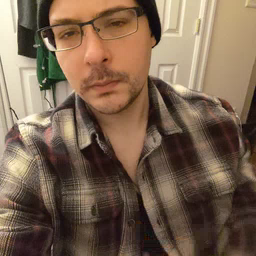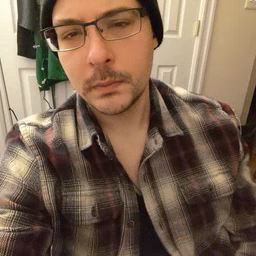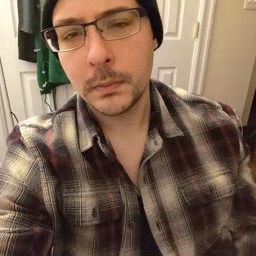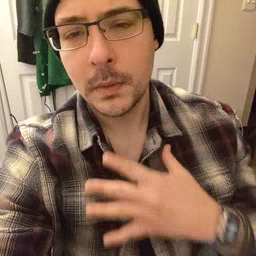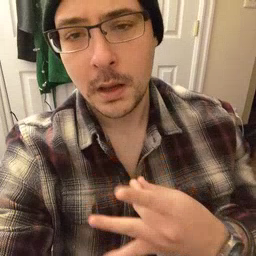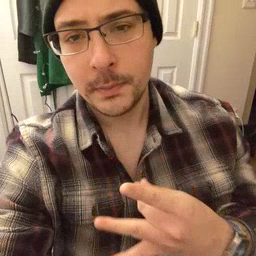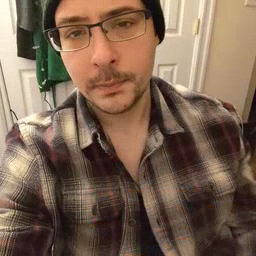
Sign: like